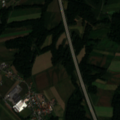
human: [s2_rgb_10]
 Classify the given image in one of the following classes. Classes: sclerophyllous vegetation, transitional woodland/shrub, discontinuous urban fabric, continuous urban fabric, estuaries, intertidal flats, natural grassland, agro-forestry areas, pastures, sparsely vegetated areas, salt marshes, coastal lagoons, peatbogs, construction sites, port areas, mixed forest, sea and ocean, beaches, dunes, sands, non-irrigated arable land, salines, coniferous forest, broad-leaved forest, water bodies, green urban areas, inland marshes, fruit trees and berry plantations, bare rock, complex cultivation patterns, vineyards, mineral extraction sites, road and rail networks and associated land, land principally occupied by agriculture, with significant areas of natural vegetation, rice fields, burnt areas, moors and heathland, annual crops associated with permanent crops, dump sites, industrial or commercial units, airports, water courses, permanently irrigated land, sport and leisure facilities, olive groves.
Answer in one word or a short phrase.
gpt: discontinuous urban fabric, non-irrigated arable land, complex cultivation patterns, broad-leaved forest